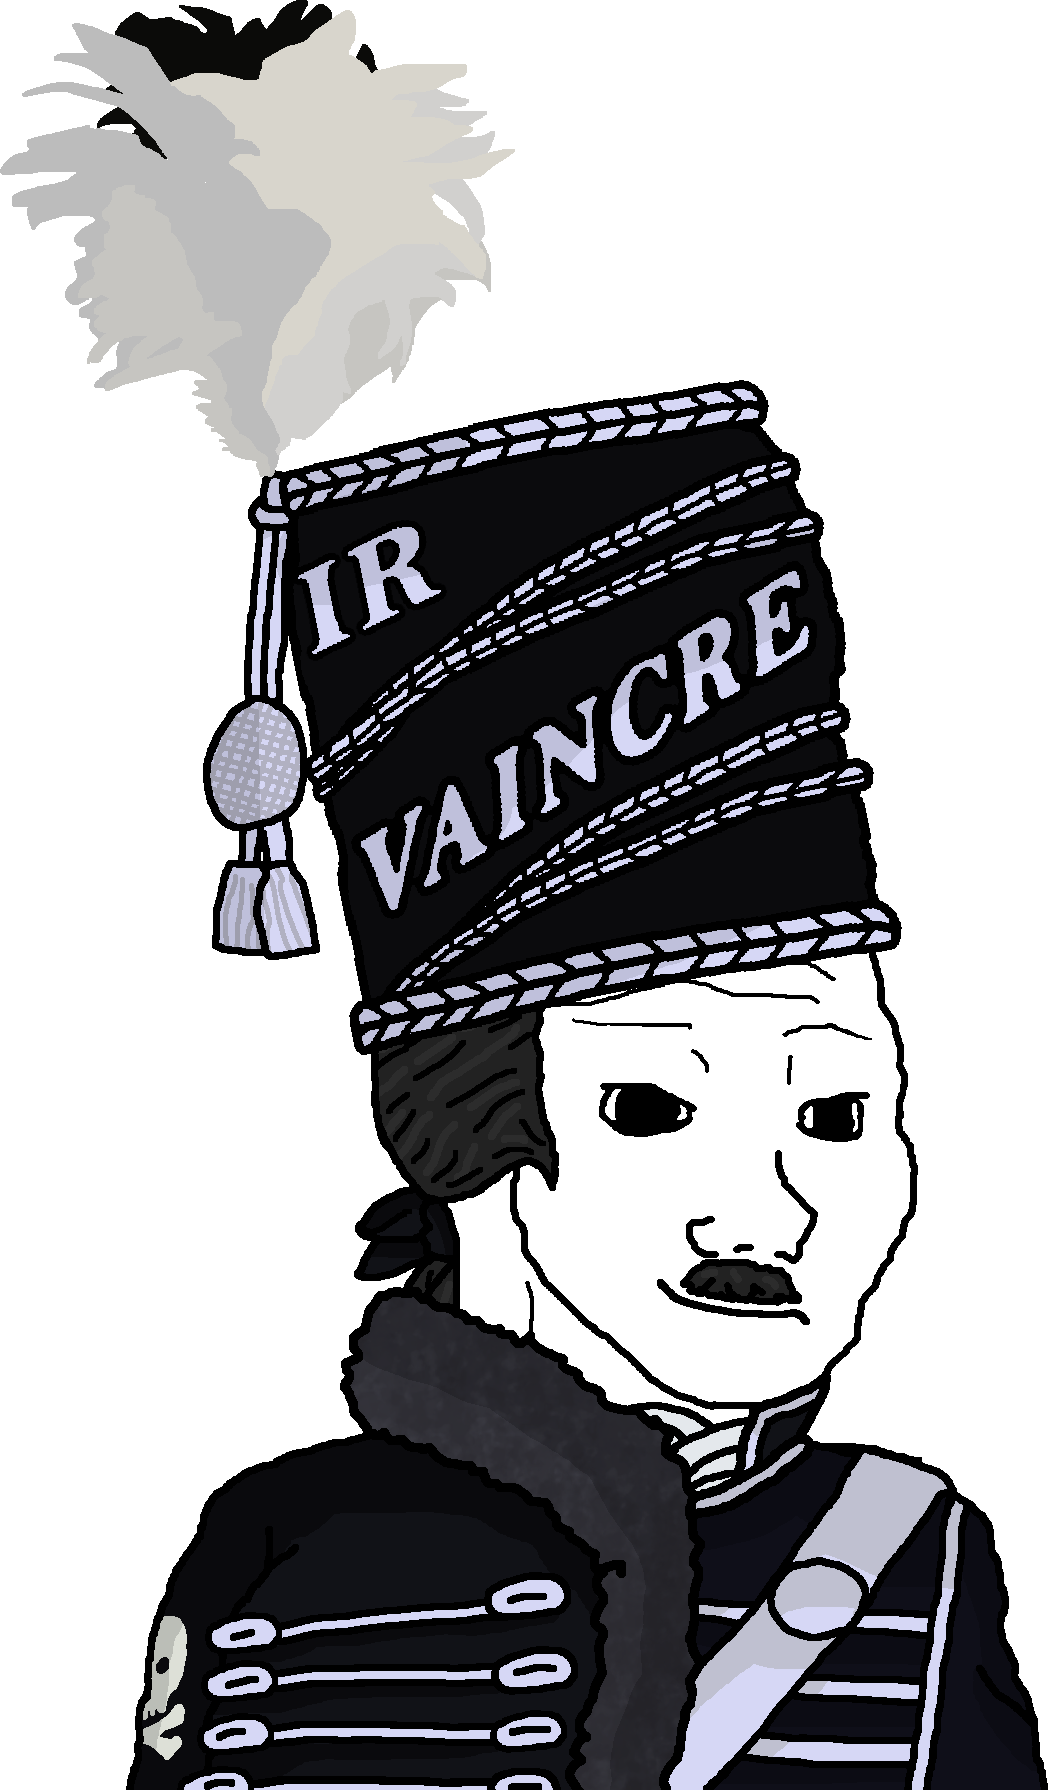
Label: 5_Oomer